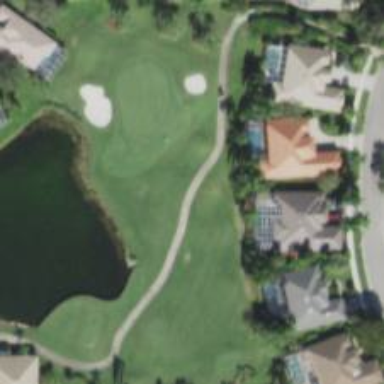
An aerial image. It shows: Pathway for golfing.